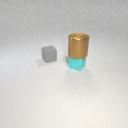
small cyan rubber cube to the right of small gray rubber cube